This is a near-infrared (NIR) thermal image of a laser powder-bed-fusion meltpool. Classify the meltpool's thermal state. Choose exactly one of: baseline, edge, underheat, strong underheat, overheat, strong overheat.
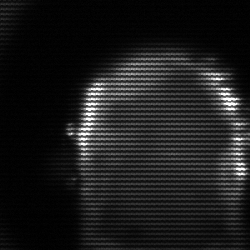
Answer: baseline